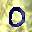
Label: 0